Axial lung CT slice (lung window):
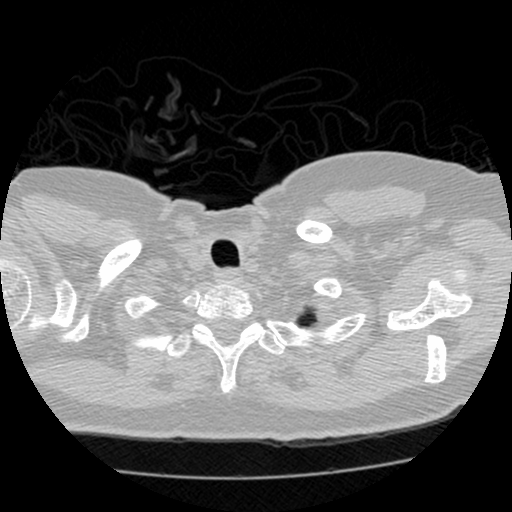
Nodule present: no